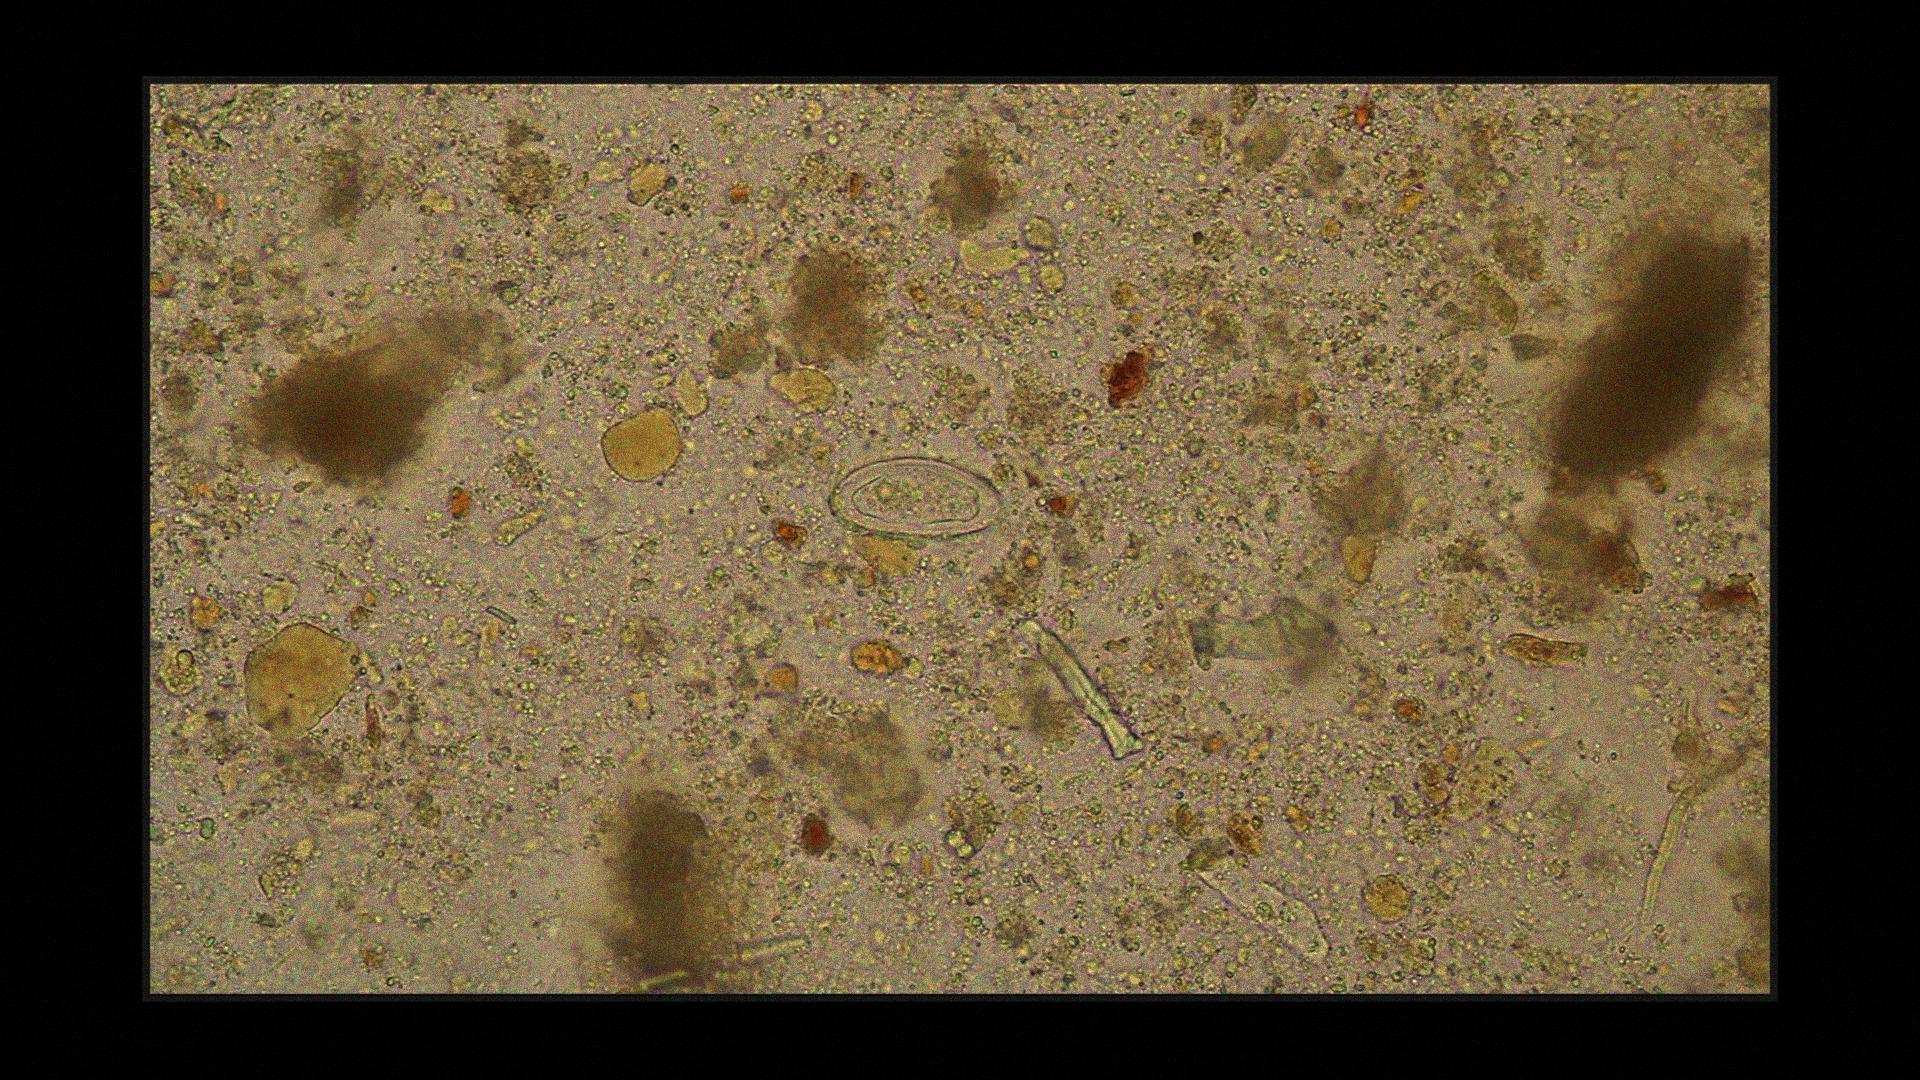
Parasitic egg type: Enterobius vermicularis